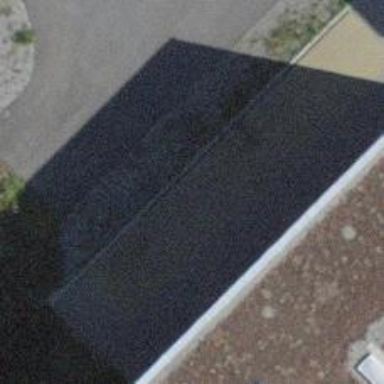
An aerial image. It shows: Bicycle parking facility.